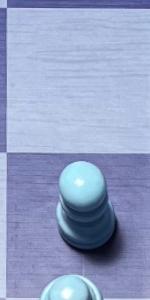
Label: Pawn_White